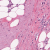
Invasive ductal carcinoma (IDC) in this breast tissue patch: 0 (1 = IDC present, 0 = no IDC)